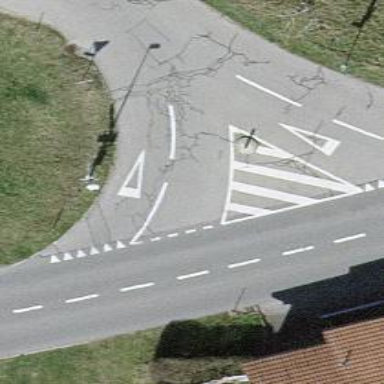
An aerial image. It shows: Tertiary road.